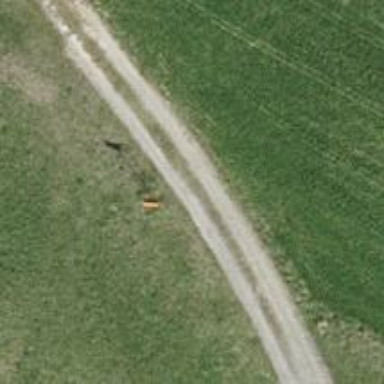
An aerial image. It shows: Pole with roof-covered pipeline marker.